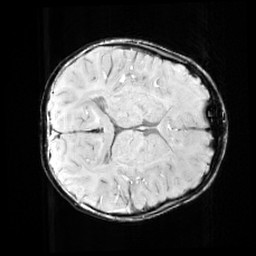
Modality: SWI
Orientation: axial
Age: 11
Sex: female
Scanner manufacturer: siemens
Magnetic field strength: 3 T
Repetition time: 0.027 s
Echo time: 0.02 s